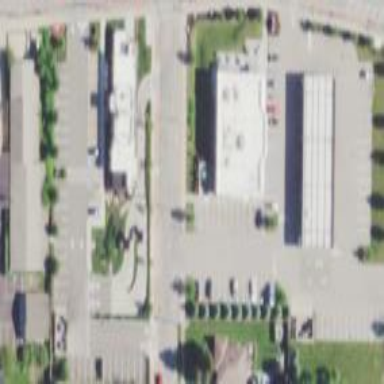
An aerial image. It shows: Retail area.